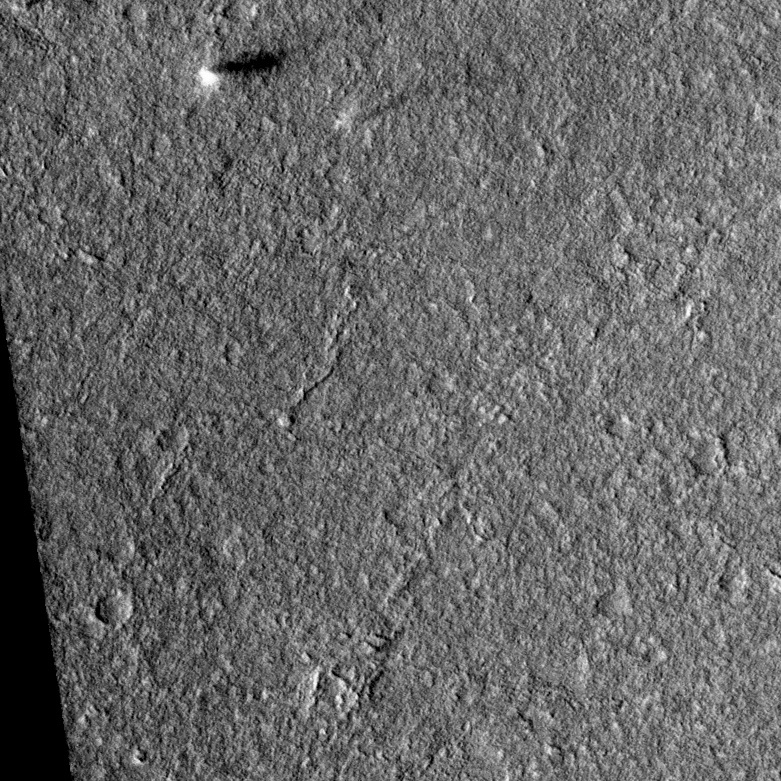
Label: dustdevil, dustdevil